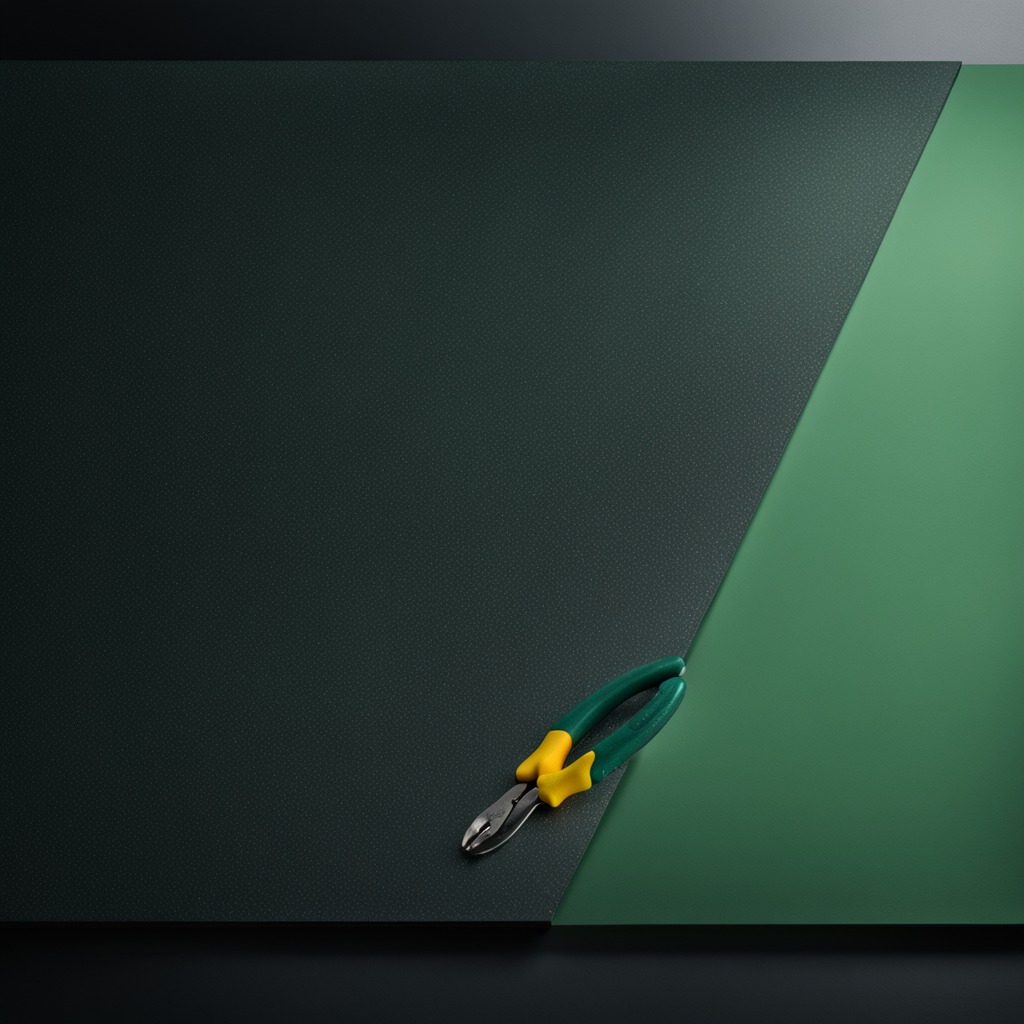
A plier lying on a clean granite tabletop covered with a green rubber mat inside a workshop at night dim ambient light soft shadows worn but beneath the mat